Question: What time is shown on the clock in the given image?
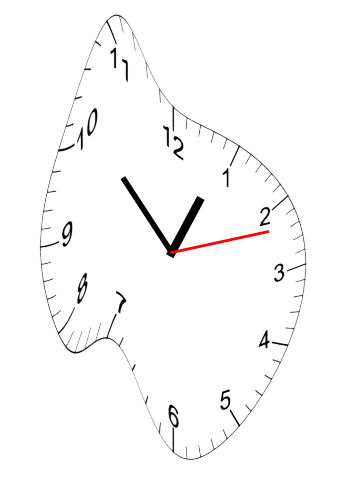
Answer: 12:52:12